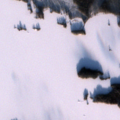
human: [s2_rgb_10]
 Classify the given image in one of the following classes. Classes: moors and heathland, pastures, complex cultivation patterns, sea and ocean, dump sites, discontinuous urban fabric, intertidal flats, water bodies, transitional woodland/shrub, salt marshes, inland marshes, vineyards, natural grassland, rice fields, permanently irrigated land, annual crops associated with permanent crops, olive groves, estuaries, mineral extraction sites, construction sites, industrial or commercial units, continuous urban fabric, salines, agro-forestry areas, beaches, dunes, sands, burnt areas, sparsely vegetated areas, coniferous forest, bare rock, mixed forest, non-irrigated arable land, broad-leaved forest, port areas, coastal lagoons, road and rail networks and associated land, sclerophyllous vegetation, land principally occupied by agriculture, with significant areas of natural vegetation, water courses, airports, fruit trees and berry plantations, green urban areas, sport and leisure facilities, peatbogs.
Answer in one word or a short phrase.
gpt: coniferous forest, mixed forest, water bodies